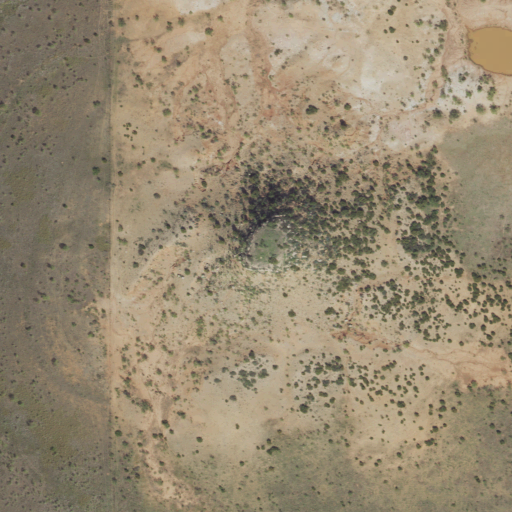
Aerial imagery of mountain in Texas named Hog Mountain containing shrub, grassland, and cultivated crops